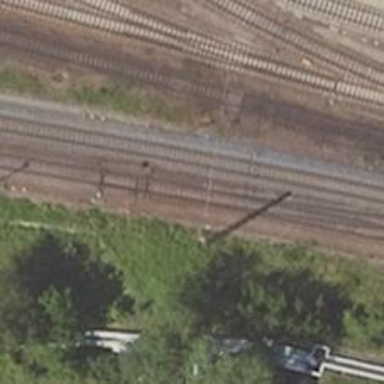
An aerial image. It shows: Railway switch.